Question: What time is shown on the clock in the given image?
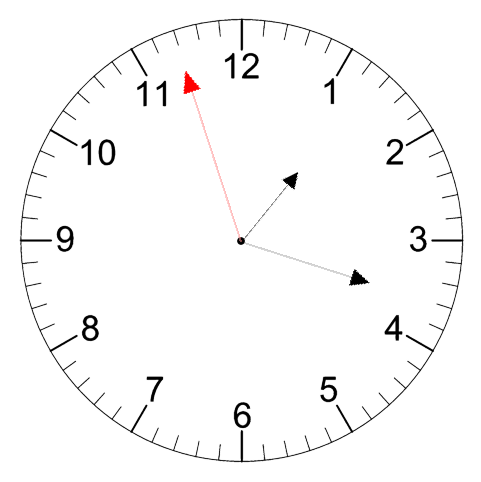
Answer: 01:17:57